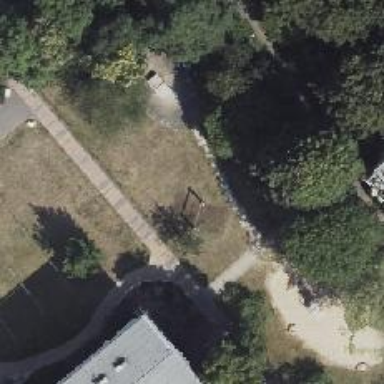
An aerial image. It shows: Playground featuring swings.